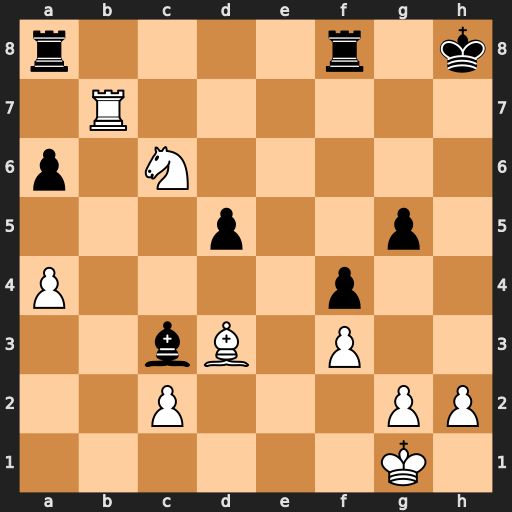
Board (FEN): r4r1k/1R6/p1N5/3p2p1/P4p2/2bB1P2/2P3PP/6K1
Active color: w
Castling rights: -
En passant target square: -
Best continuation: Rh7+ Kg8 Ne7#